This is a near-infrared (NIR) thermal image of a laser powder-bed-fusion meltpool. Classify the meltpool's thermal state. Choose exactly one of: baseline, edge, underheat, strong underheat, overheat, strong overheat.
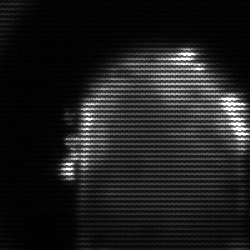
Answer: baseline